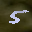
Label: 5